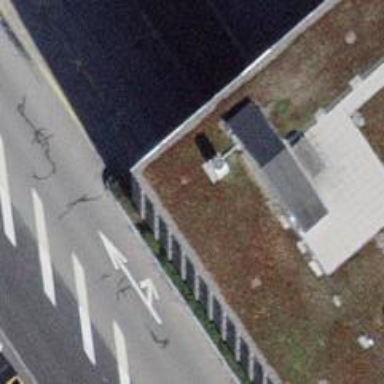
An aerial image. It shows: Sidewalk.